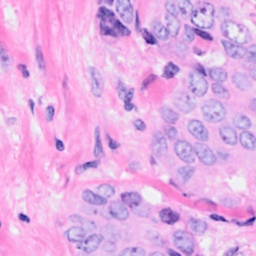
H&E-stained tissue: Breast